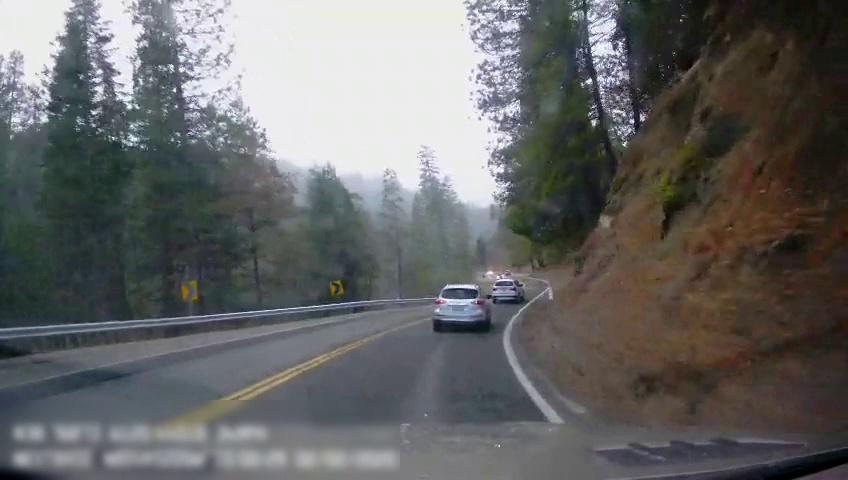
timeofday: Day
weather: Cloudy
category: Drivable Space
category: Vehicles | SUV
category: Vehicles | SUV
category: Lanes | Alternate Lane
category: Lanes | Current Lane
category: Lanes | Opposite Lane
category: Lanes | Opposite Lane
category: Traffic | Signs
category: Traffic | Signs